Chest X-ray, PA view. Patient: 23 years old, sex M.
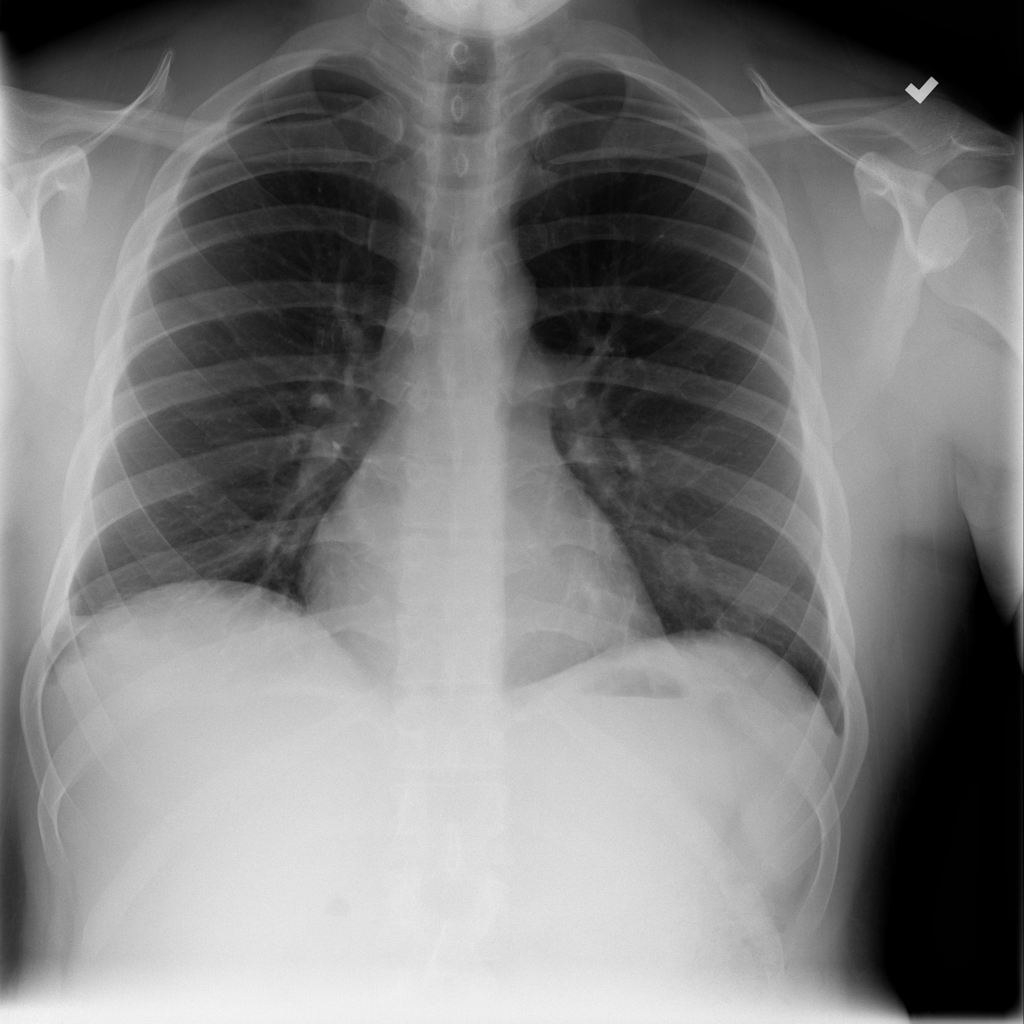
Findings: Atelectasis